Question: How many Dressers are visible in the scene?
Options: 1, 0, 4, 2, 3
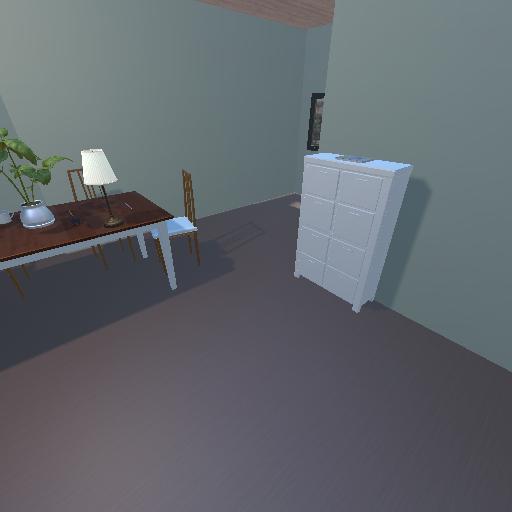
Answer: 1